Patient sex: M
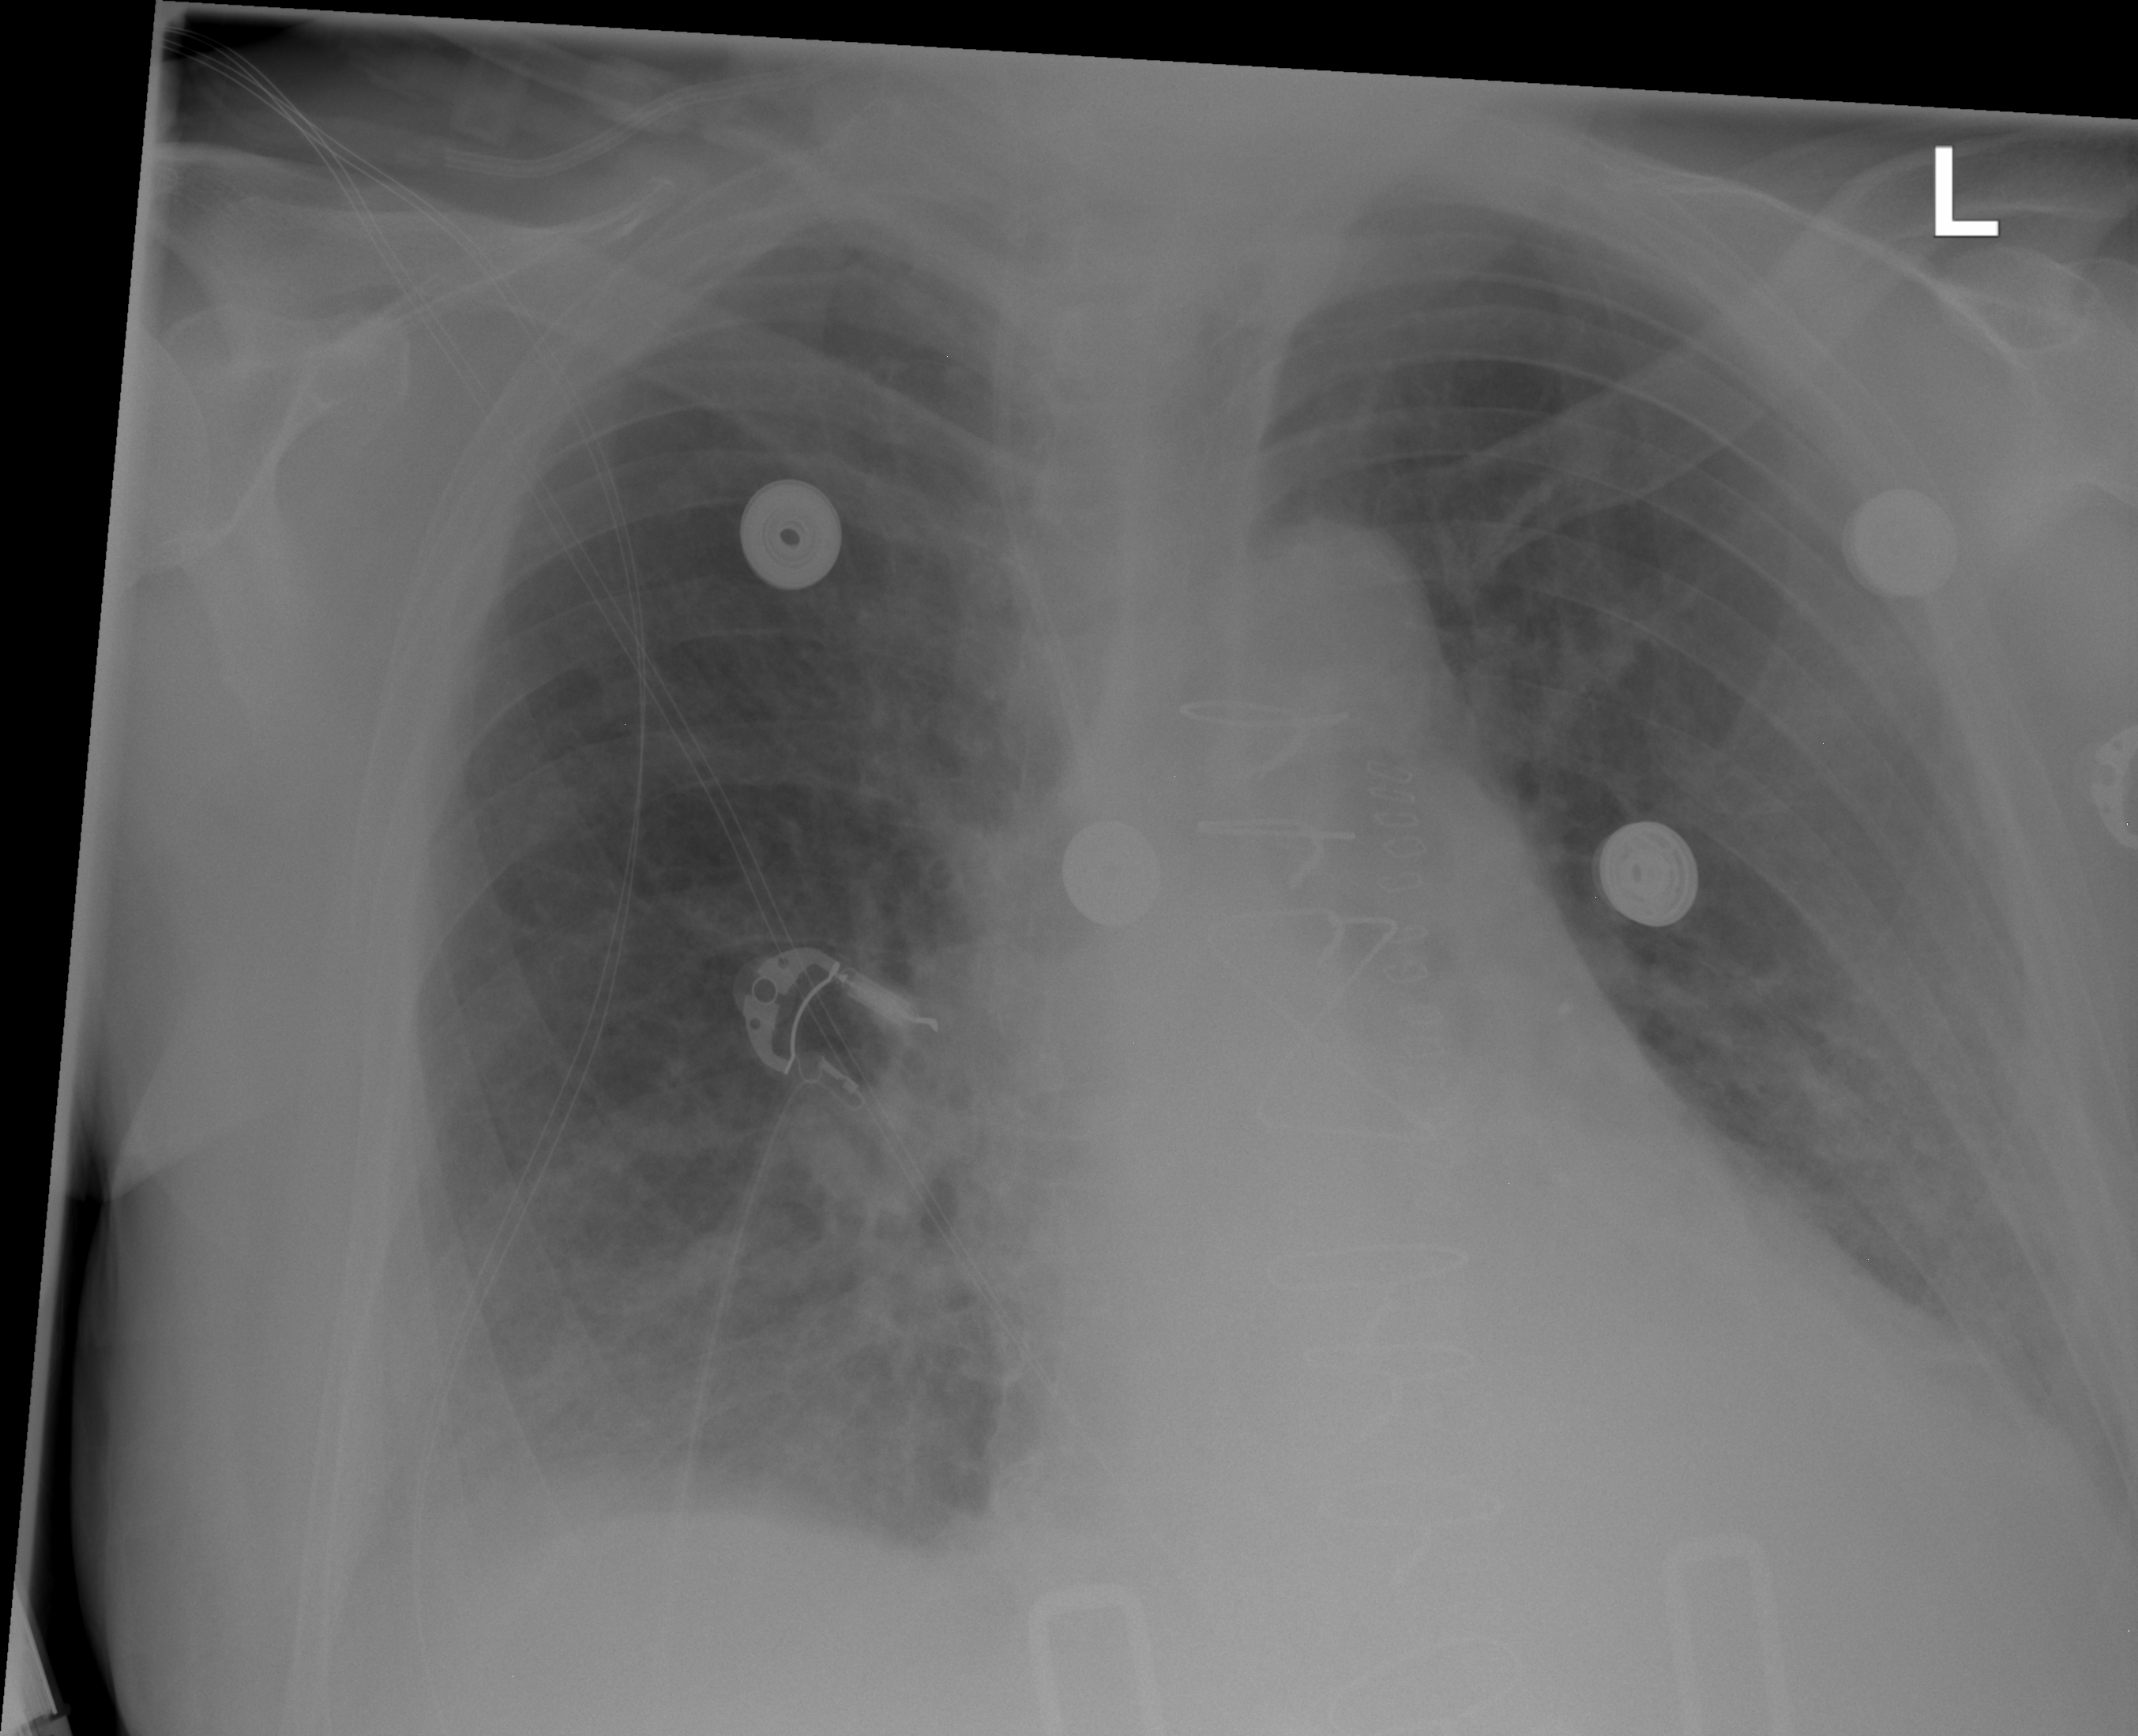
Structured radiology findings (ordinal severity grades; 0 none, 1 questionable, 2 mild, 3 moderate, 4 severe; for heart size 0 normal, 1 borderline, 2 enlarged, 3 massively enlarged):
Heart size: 3
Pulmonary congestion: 3
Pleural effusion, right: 2
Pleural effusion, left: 2
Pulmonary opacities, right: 0
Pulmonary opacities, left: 0
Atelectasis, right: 0
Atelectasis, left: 0